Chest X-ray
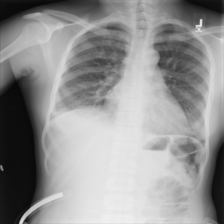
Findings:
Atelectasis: positive
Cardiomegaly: positive
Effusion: negative
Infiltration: positive
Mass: negative
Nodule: negative
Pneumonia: negative
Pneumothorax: negative
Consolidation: positive
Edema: negative
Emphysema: negative
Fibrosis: negative
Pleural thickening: negative
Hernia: negative